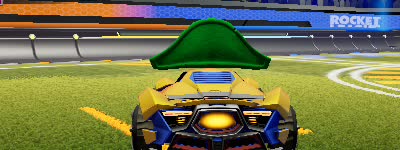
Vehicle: werewolf